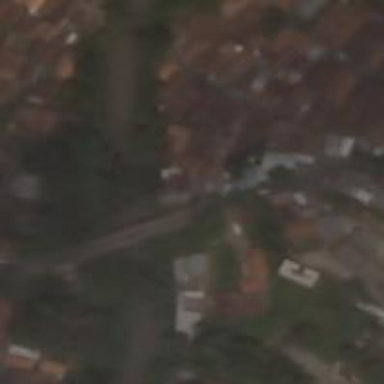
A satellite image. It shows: Residential road with bridge.